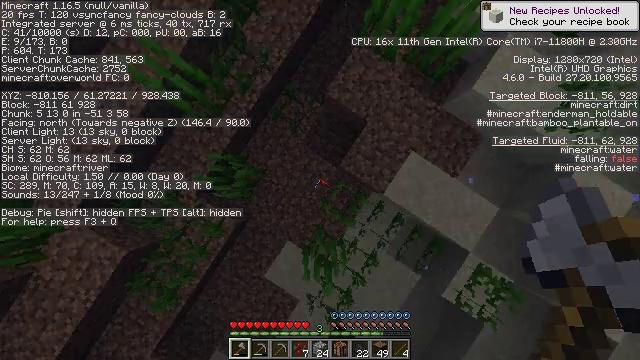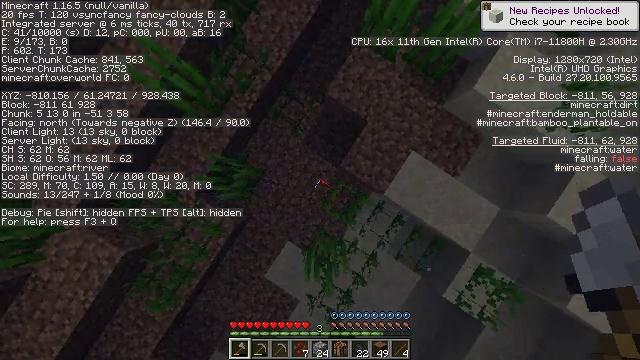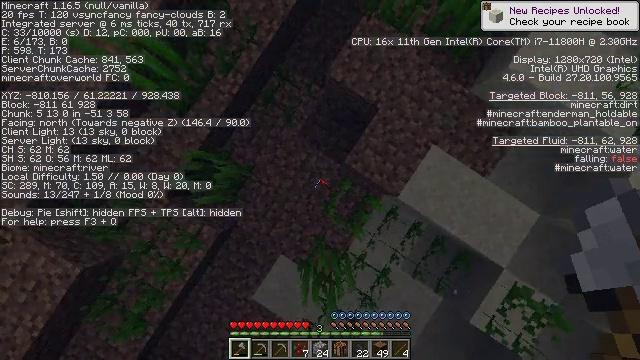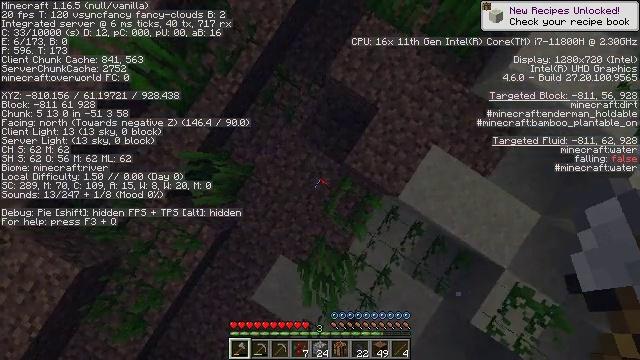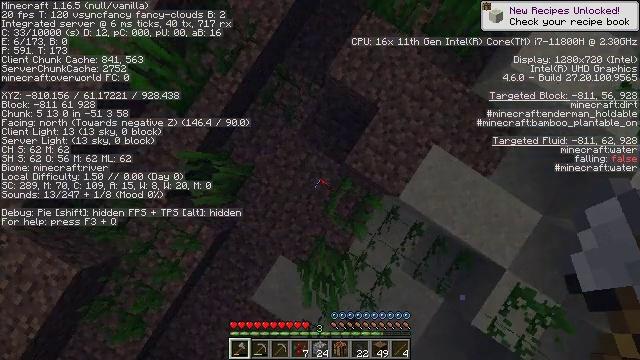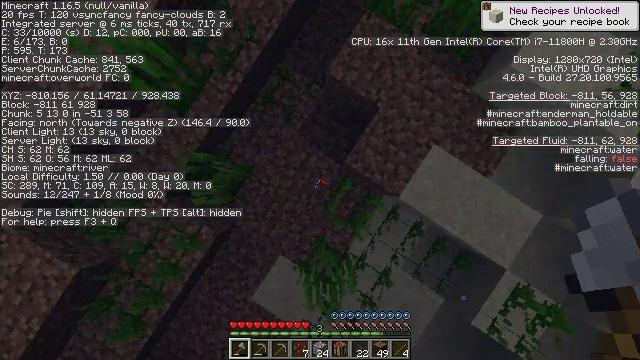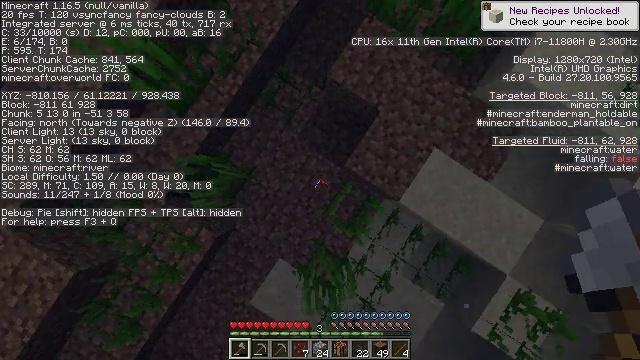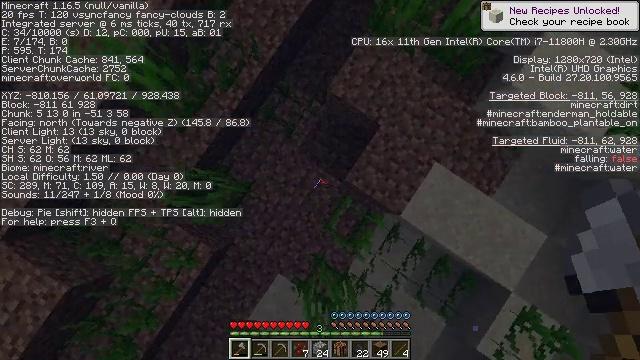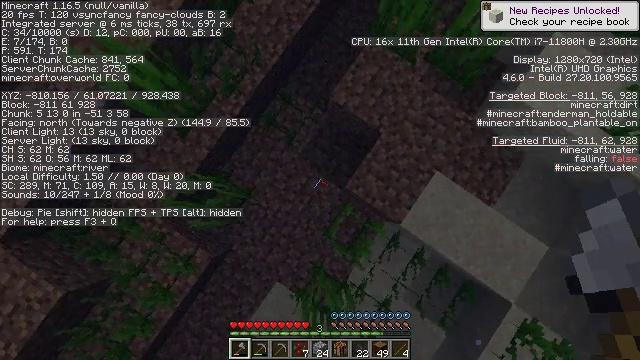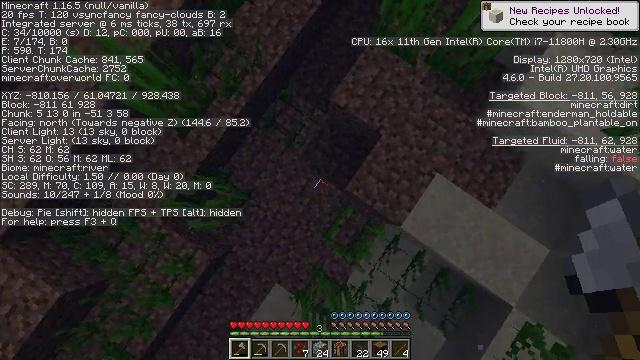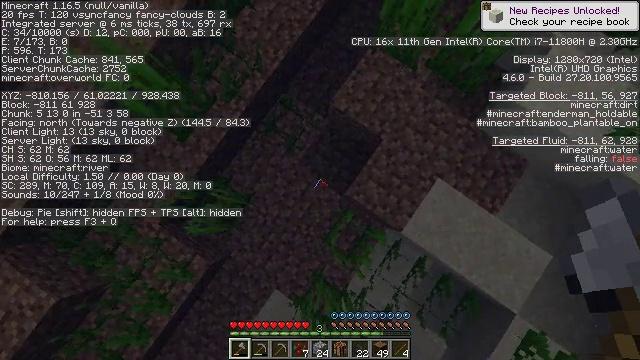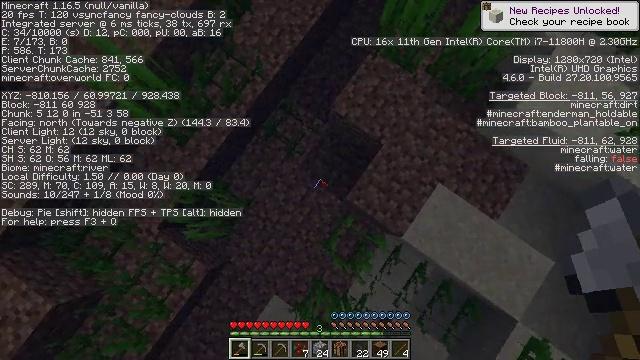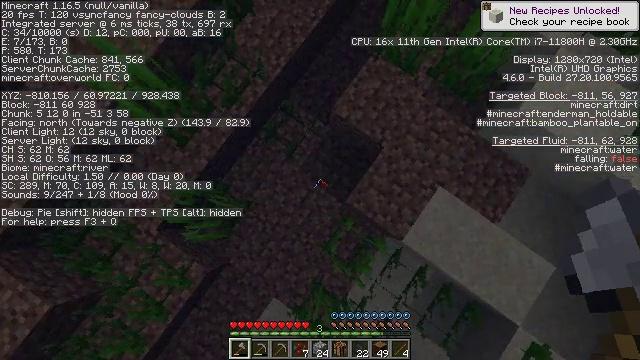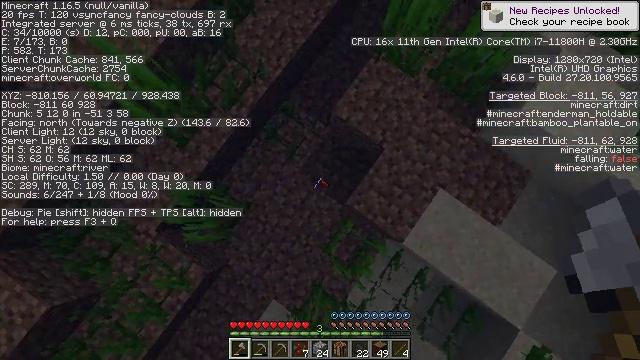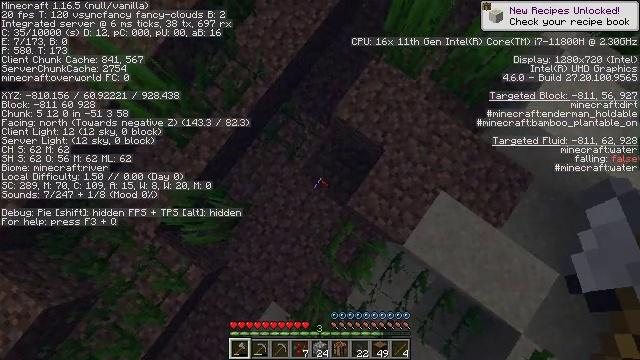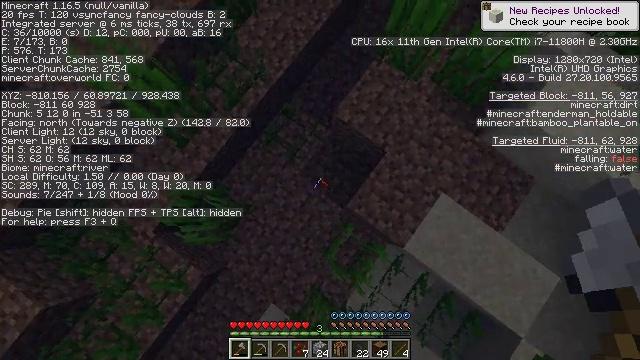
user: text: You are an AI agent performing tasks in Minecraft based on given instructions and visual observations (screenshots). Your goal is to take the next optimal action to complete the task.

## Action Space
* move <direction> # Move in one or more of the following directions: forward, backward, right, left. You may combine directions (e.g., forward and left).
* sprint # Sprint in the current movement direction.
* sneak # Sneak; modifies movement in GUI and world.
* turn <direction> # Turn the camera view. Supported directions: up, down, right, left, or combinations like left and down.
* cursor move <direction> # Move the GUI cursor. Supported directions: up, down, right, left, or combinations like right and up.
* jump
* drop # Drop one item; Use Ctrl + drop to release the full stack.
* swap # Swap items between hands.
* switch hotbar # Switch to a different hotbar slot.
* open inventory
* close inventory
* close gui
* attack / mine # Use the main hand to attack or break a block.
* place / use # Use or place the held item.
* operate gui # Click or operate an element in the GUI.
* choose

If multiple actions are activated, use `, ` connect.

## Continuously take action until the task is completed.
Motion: motion action
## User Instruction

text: Kill the salmon.
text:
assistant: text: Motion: no_op
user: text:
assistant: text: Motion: no_op
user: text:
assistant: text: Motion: no_op
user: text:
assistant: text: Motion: no_op
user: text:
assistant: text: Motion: no_op
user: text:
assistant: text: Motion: no_op
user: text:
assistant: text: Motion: turn up
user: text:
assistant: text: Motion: turn up
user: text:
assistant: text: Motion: no_op
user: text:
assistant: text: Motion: no_op
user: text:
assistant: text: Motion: no_op
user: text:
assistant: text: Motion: no_op
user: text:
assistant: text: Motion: no_op
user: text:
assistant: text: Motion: no_op
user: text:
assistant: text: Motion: no_op
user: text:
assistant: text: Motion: no_op
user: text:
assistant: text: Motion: turn left
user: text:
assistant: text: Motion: turn left and up
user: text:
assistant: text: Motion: turn left and up
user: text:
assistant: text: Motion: turn left and up
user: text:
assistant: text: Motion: turn left and up
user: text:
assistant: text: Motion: turn right
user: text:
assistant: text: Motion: no_op
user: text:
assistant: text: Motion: no_op
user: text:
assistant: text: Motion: no_op
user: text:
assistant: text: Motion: no_op
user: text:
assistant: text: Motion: no_op
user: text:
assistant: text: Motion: turn left and down
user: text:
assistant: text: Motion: move forward, turn left and down
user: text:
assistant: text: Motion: move forward, turn left and down